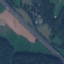
Label: Highway